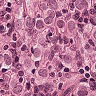
Metastatic tissue present: yes